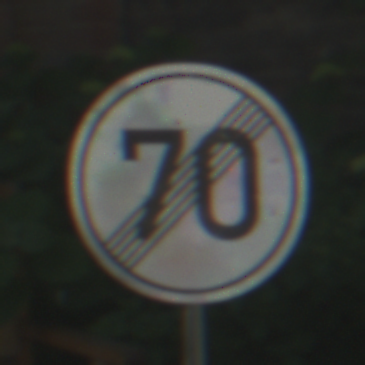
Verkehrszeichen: EndeGeschwindigkeit70
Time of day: Midday
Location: Outdoor (Suburban)
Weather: Clear
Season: NotSpecified
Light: Natural